Question: I am attempting to automatically number rows in Excel based on "grouping" first by 'category', then by 'date'. I have manually applied numbers in the image to illustrate what I am looking for.
!
I have exhausted all vanilla Excel options I know if; ideally this can be achieved without any macros.
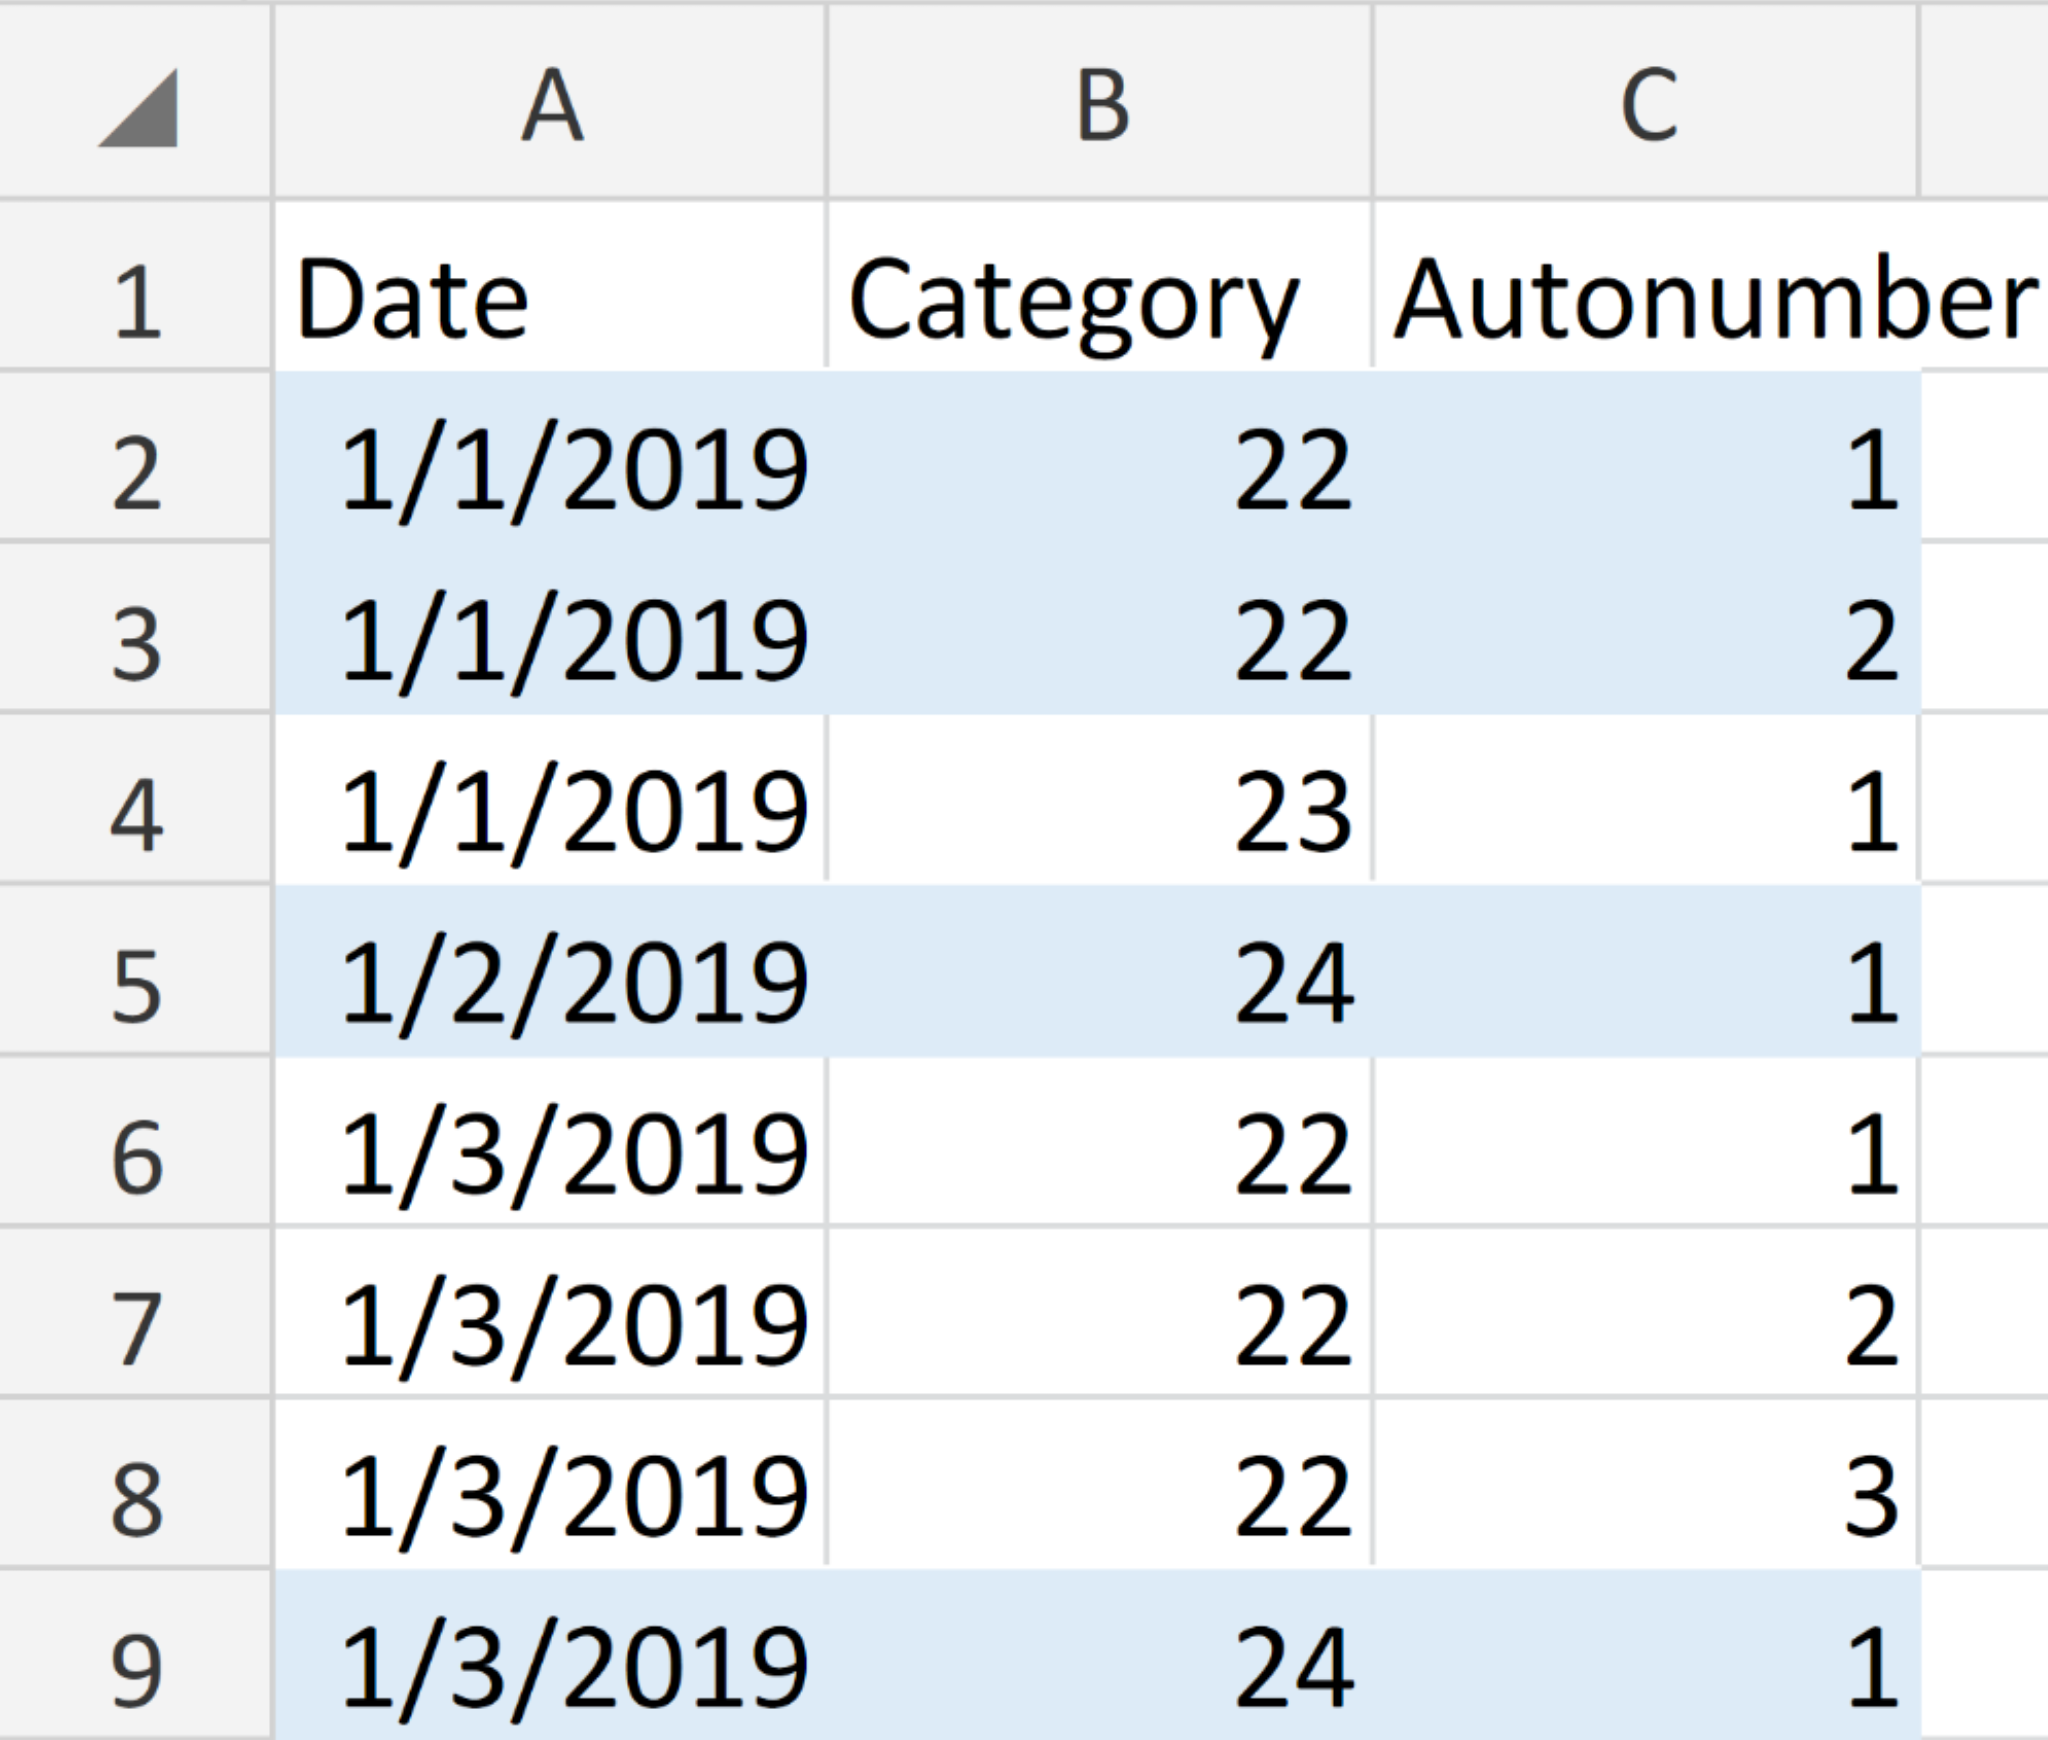
Answer: You can use 'COUNTIFS' with a dynamic range:
'''
=COUNTIFS(A$2:A2,A2,B$2:B2,B2)
'''
Here I'm using a range that increases in size as the formula is copied down, notice the row number is locked with '$'.
<URL>